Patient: sex M, age 45
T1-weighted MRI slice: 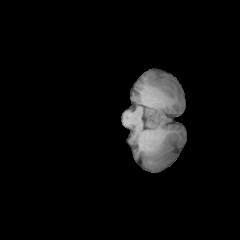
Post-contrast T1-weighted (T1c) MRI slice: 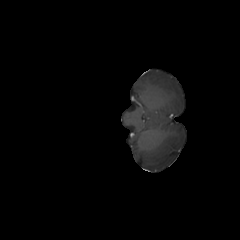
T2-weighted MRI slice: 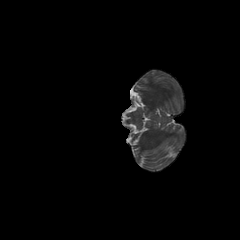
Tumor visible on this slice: no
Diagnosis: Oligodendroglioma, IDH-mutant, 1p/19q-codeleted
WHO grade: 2